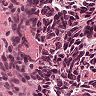
Metastatic tissue present: no